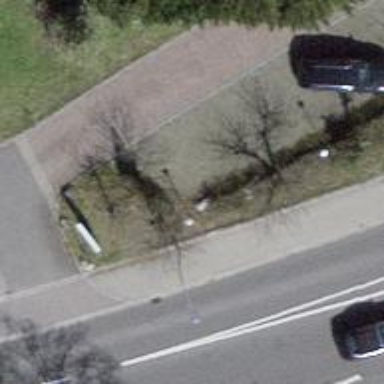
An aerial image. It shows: Parking available on the street side.